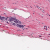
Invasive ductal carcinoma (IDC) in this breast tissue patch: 0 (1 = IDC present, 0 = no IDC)